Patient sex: M
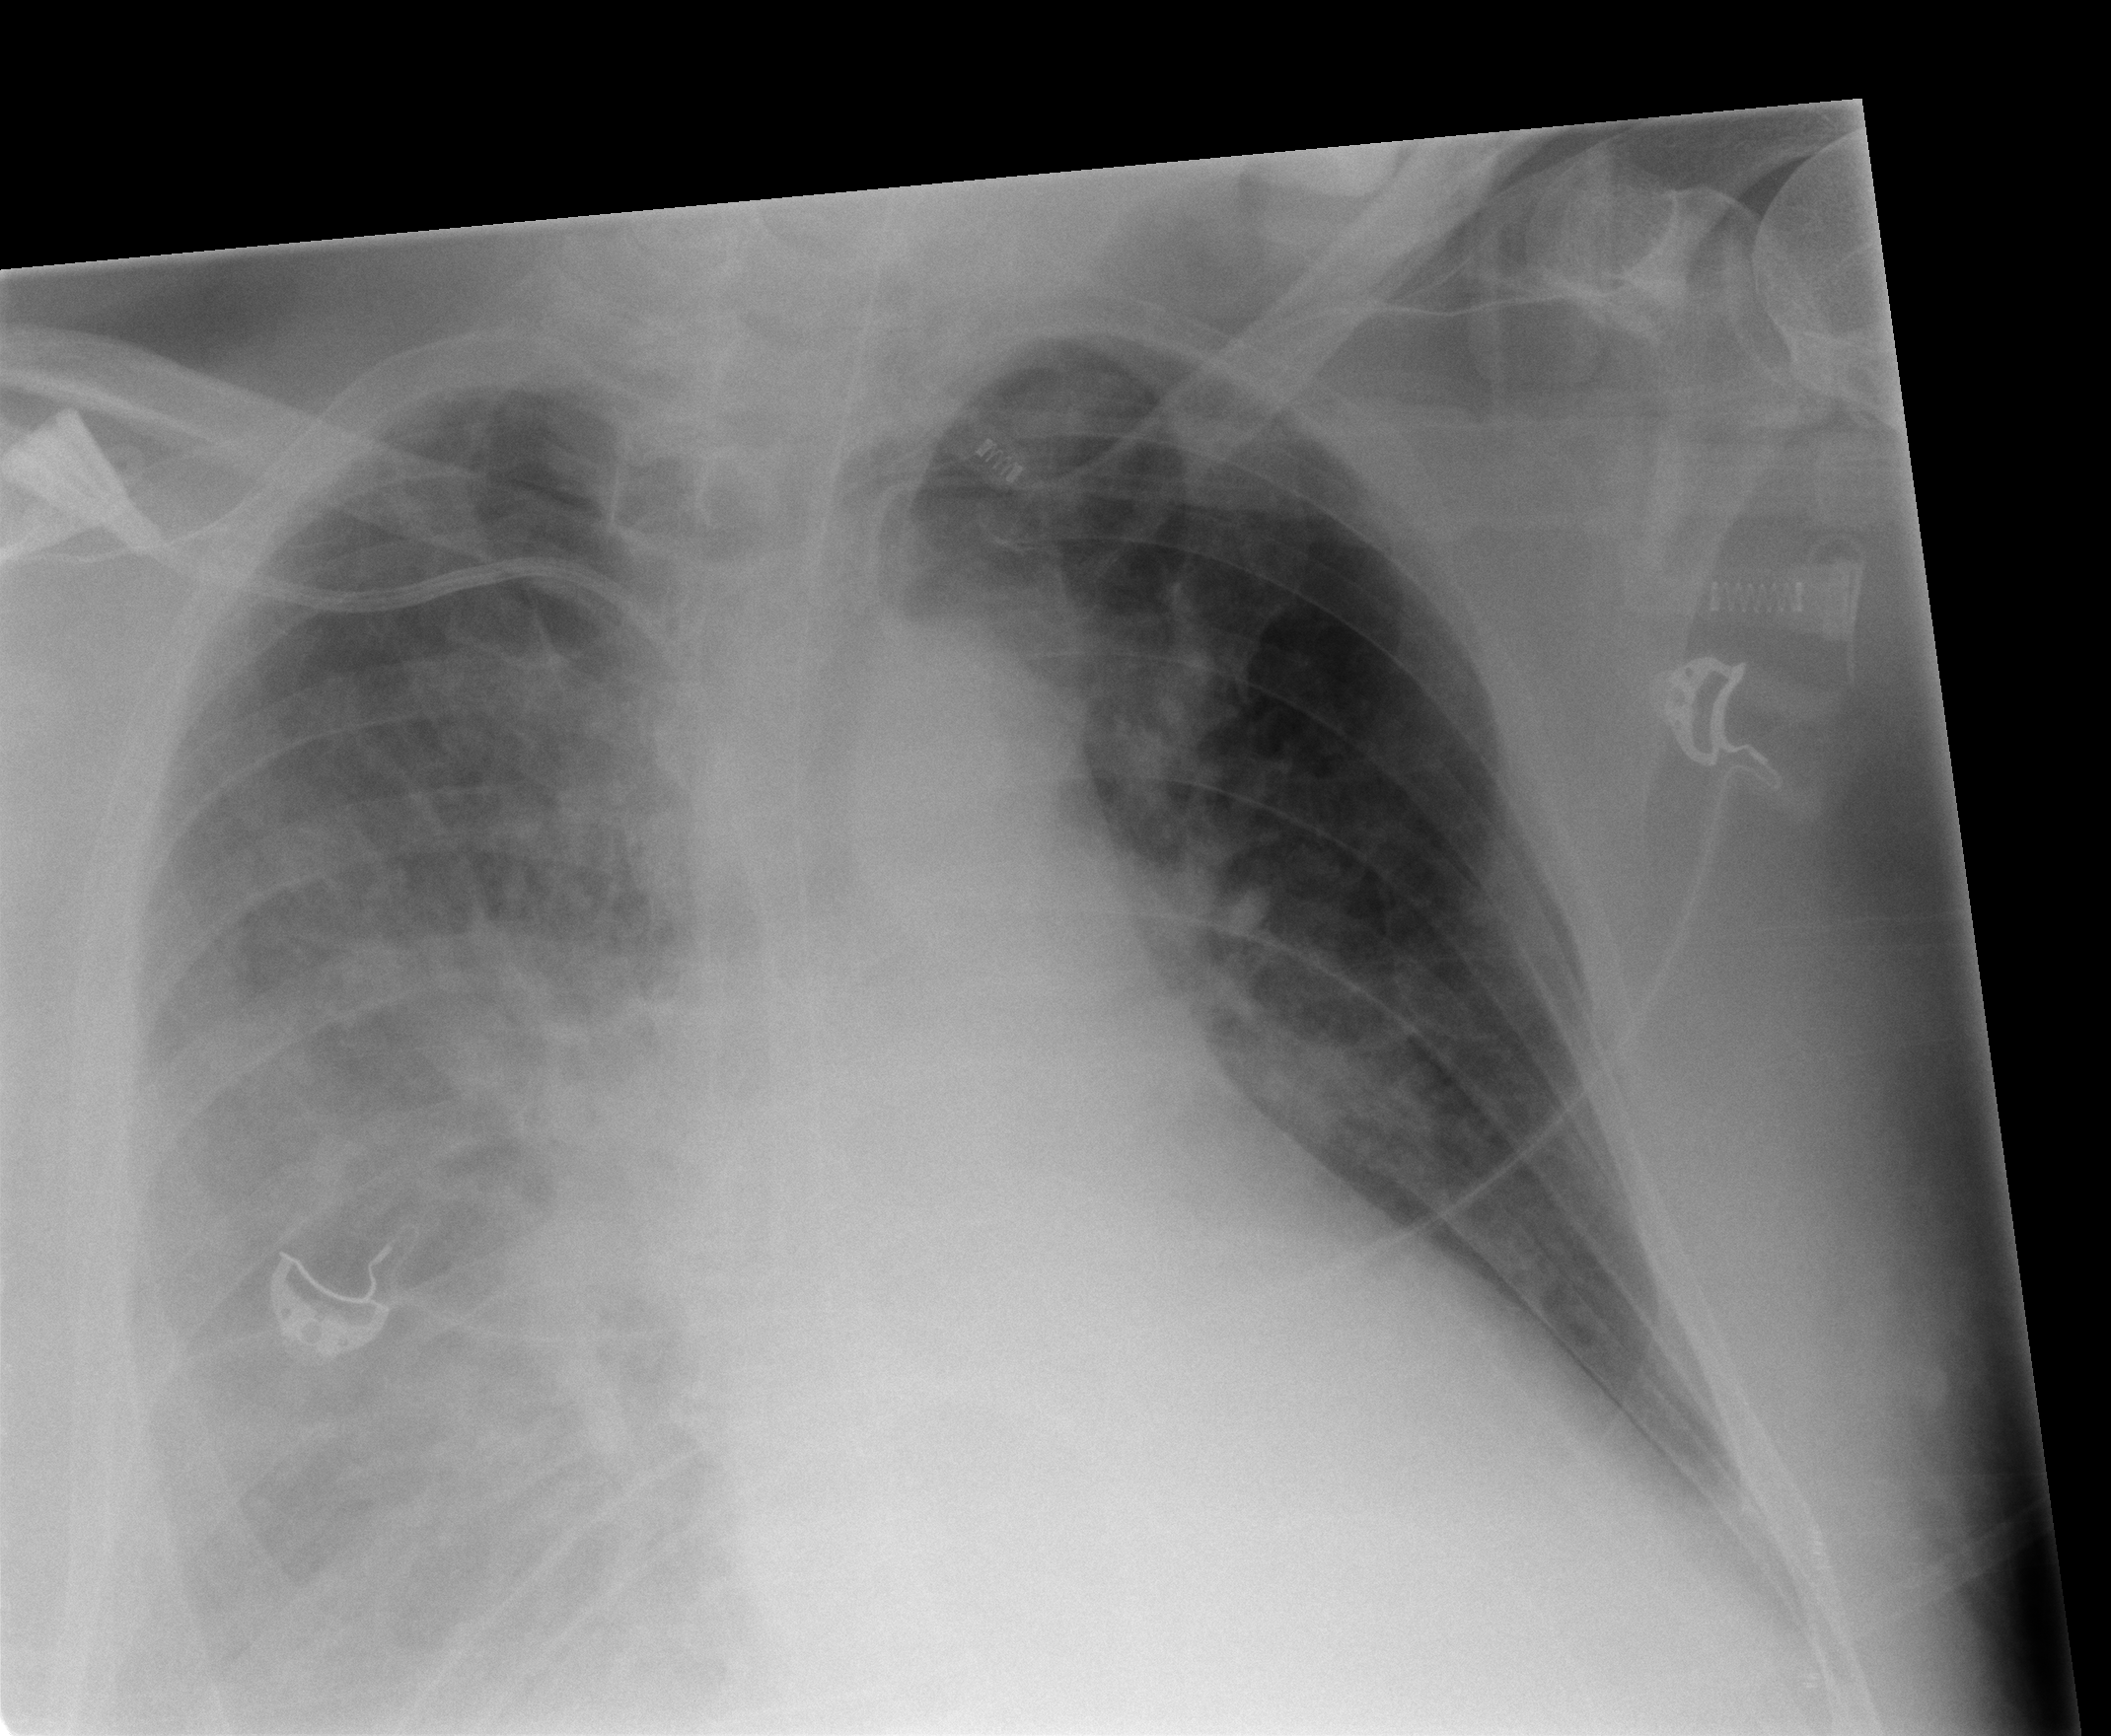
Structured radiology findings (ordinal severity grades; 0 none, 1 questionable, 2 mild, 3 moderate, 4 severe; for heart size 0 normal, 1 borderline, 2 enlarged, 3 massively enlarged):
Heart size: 0
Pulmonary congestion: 3
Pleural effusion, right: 3
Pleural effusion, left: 2
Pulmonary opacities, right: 3
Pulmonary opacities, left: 2
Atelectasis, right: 2
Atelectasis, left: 0